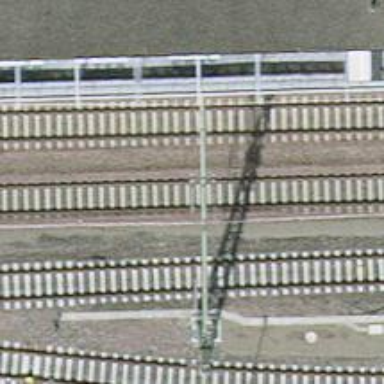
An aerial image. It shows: Railway milestone with catenary mast.